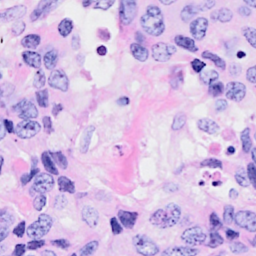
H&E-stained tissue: Breast